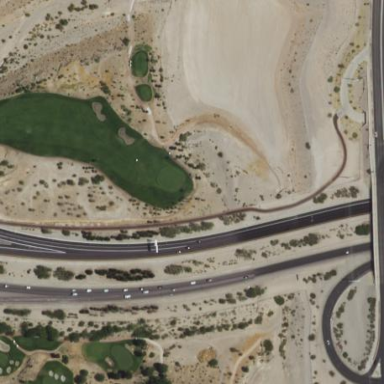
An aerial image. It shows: Area of rough grass used for golf.